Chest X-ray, PA view. Patient: 63 years old, sex M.
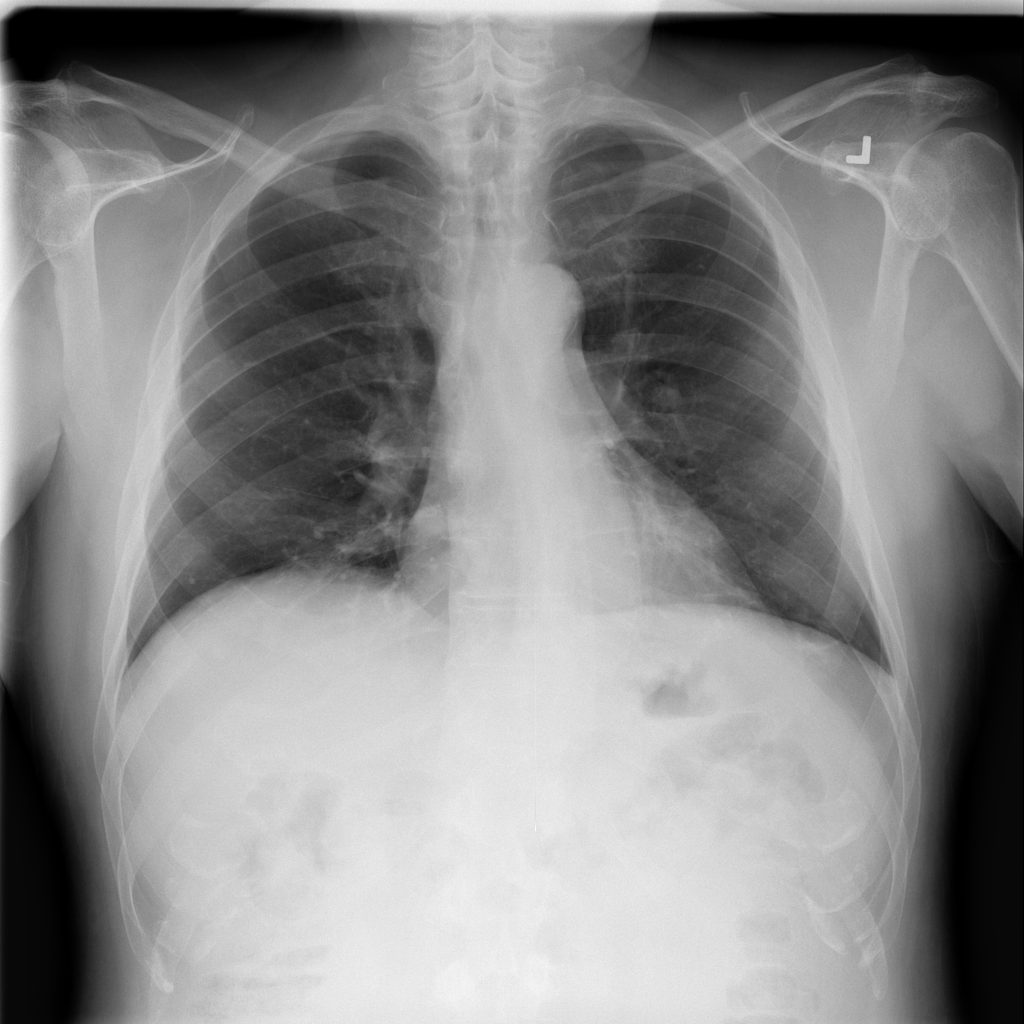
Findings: No Finding